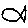
Label: fish